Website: bh-photo
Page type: address-validator
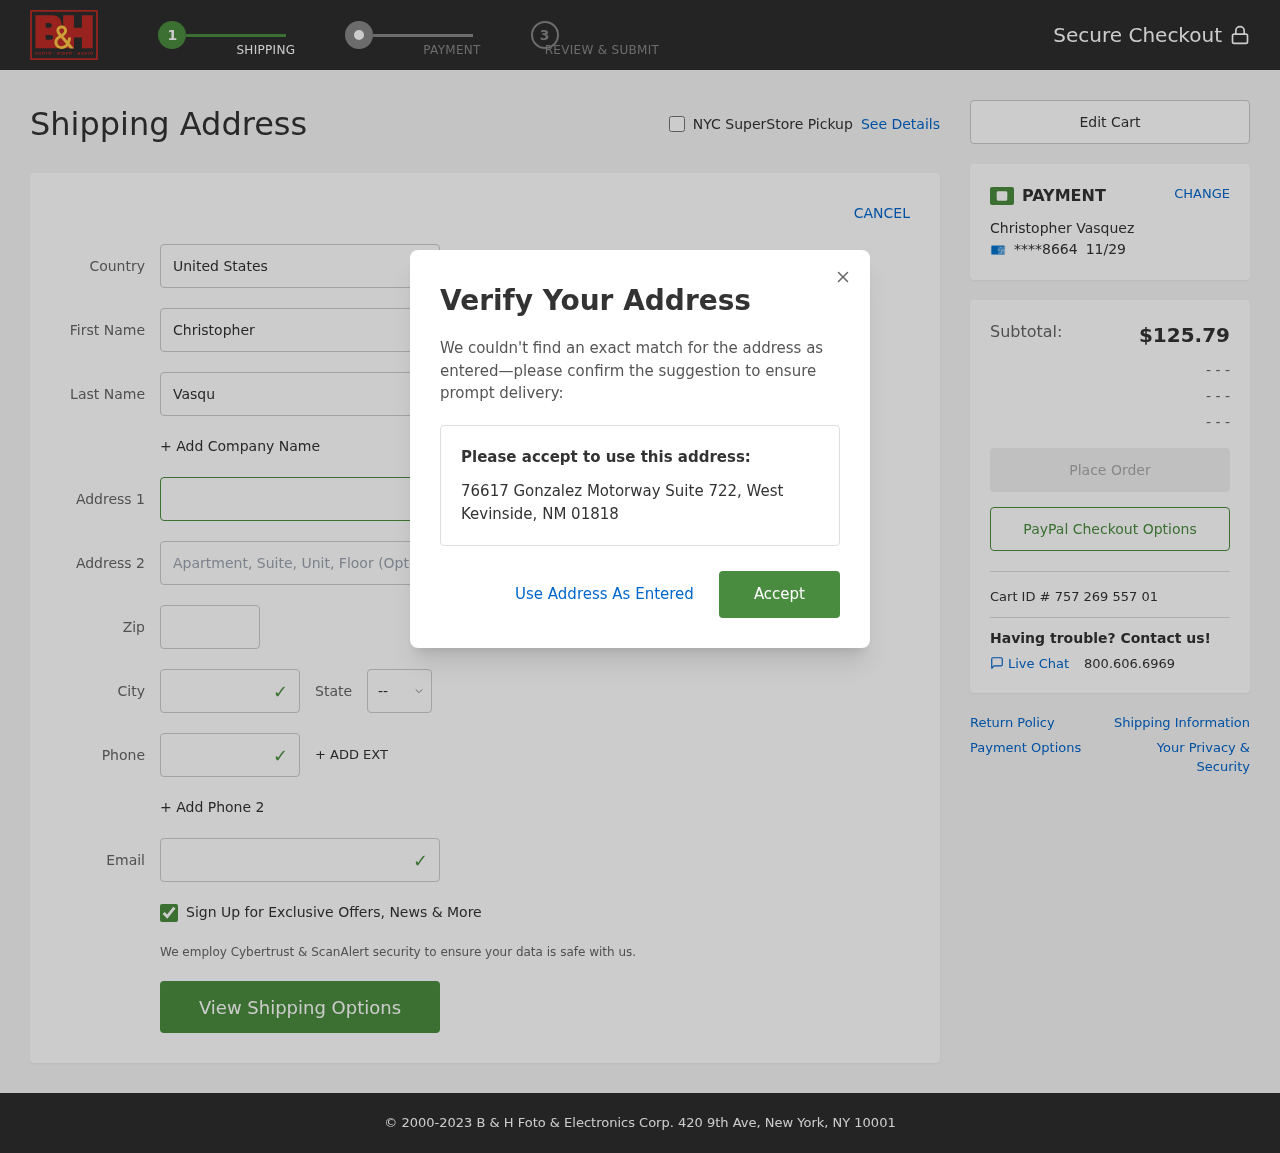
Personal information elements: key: PII_CARD_EXPIRY
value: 11/29
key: PII_CARD_LAST4
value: ****8664
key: PII_CITY
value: West Kevinside
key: PII_COUNTRY
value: United States
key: PII_EMAIL
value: christopher_vasquez@gmail.com
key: PII_FIRSTNAME
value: Christopher
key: PII_FULLNAME
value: Christopher Vasquez
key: PII_LASTNAME
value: Vasquez
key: PII_PHONE
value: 5336773053
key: PII_POSTCODE
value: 01818
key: PII_STATE_ABBR
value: NM
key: PII_STREET
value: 76617 Gonzalez Motorway Suite 722
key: PII_STREET2
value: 2122 Beth Wells
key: PII_CITY_STATE_ZIP
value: West Kevinside, NM 01818
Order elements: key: ORDER_SUBTOTAL
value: $125.79
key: ORDER_ID
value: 757 269 557 01